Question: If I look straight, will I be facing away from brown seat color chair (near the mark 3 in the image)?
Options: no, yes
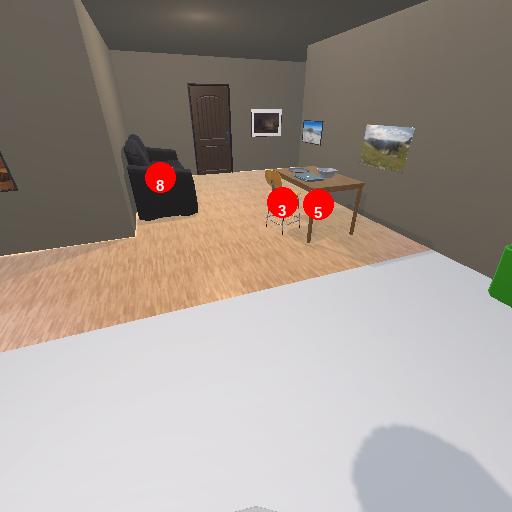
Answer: no